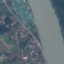
Land use / land cover: River